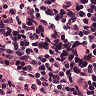
Metastatic tissue present: no